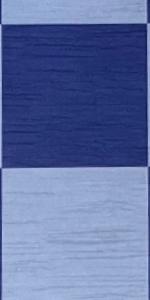
Label: Empty